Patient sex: M
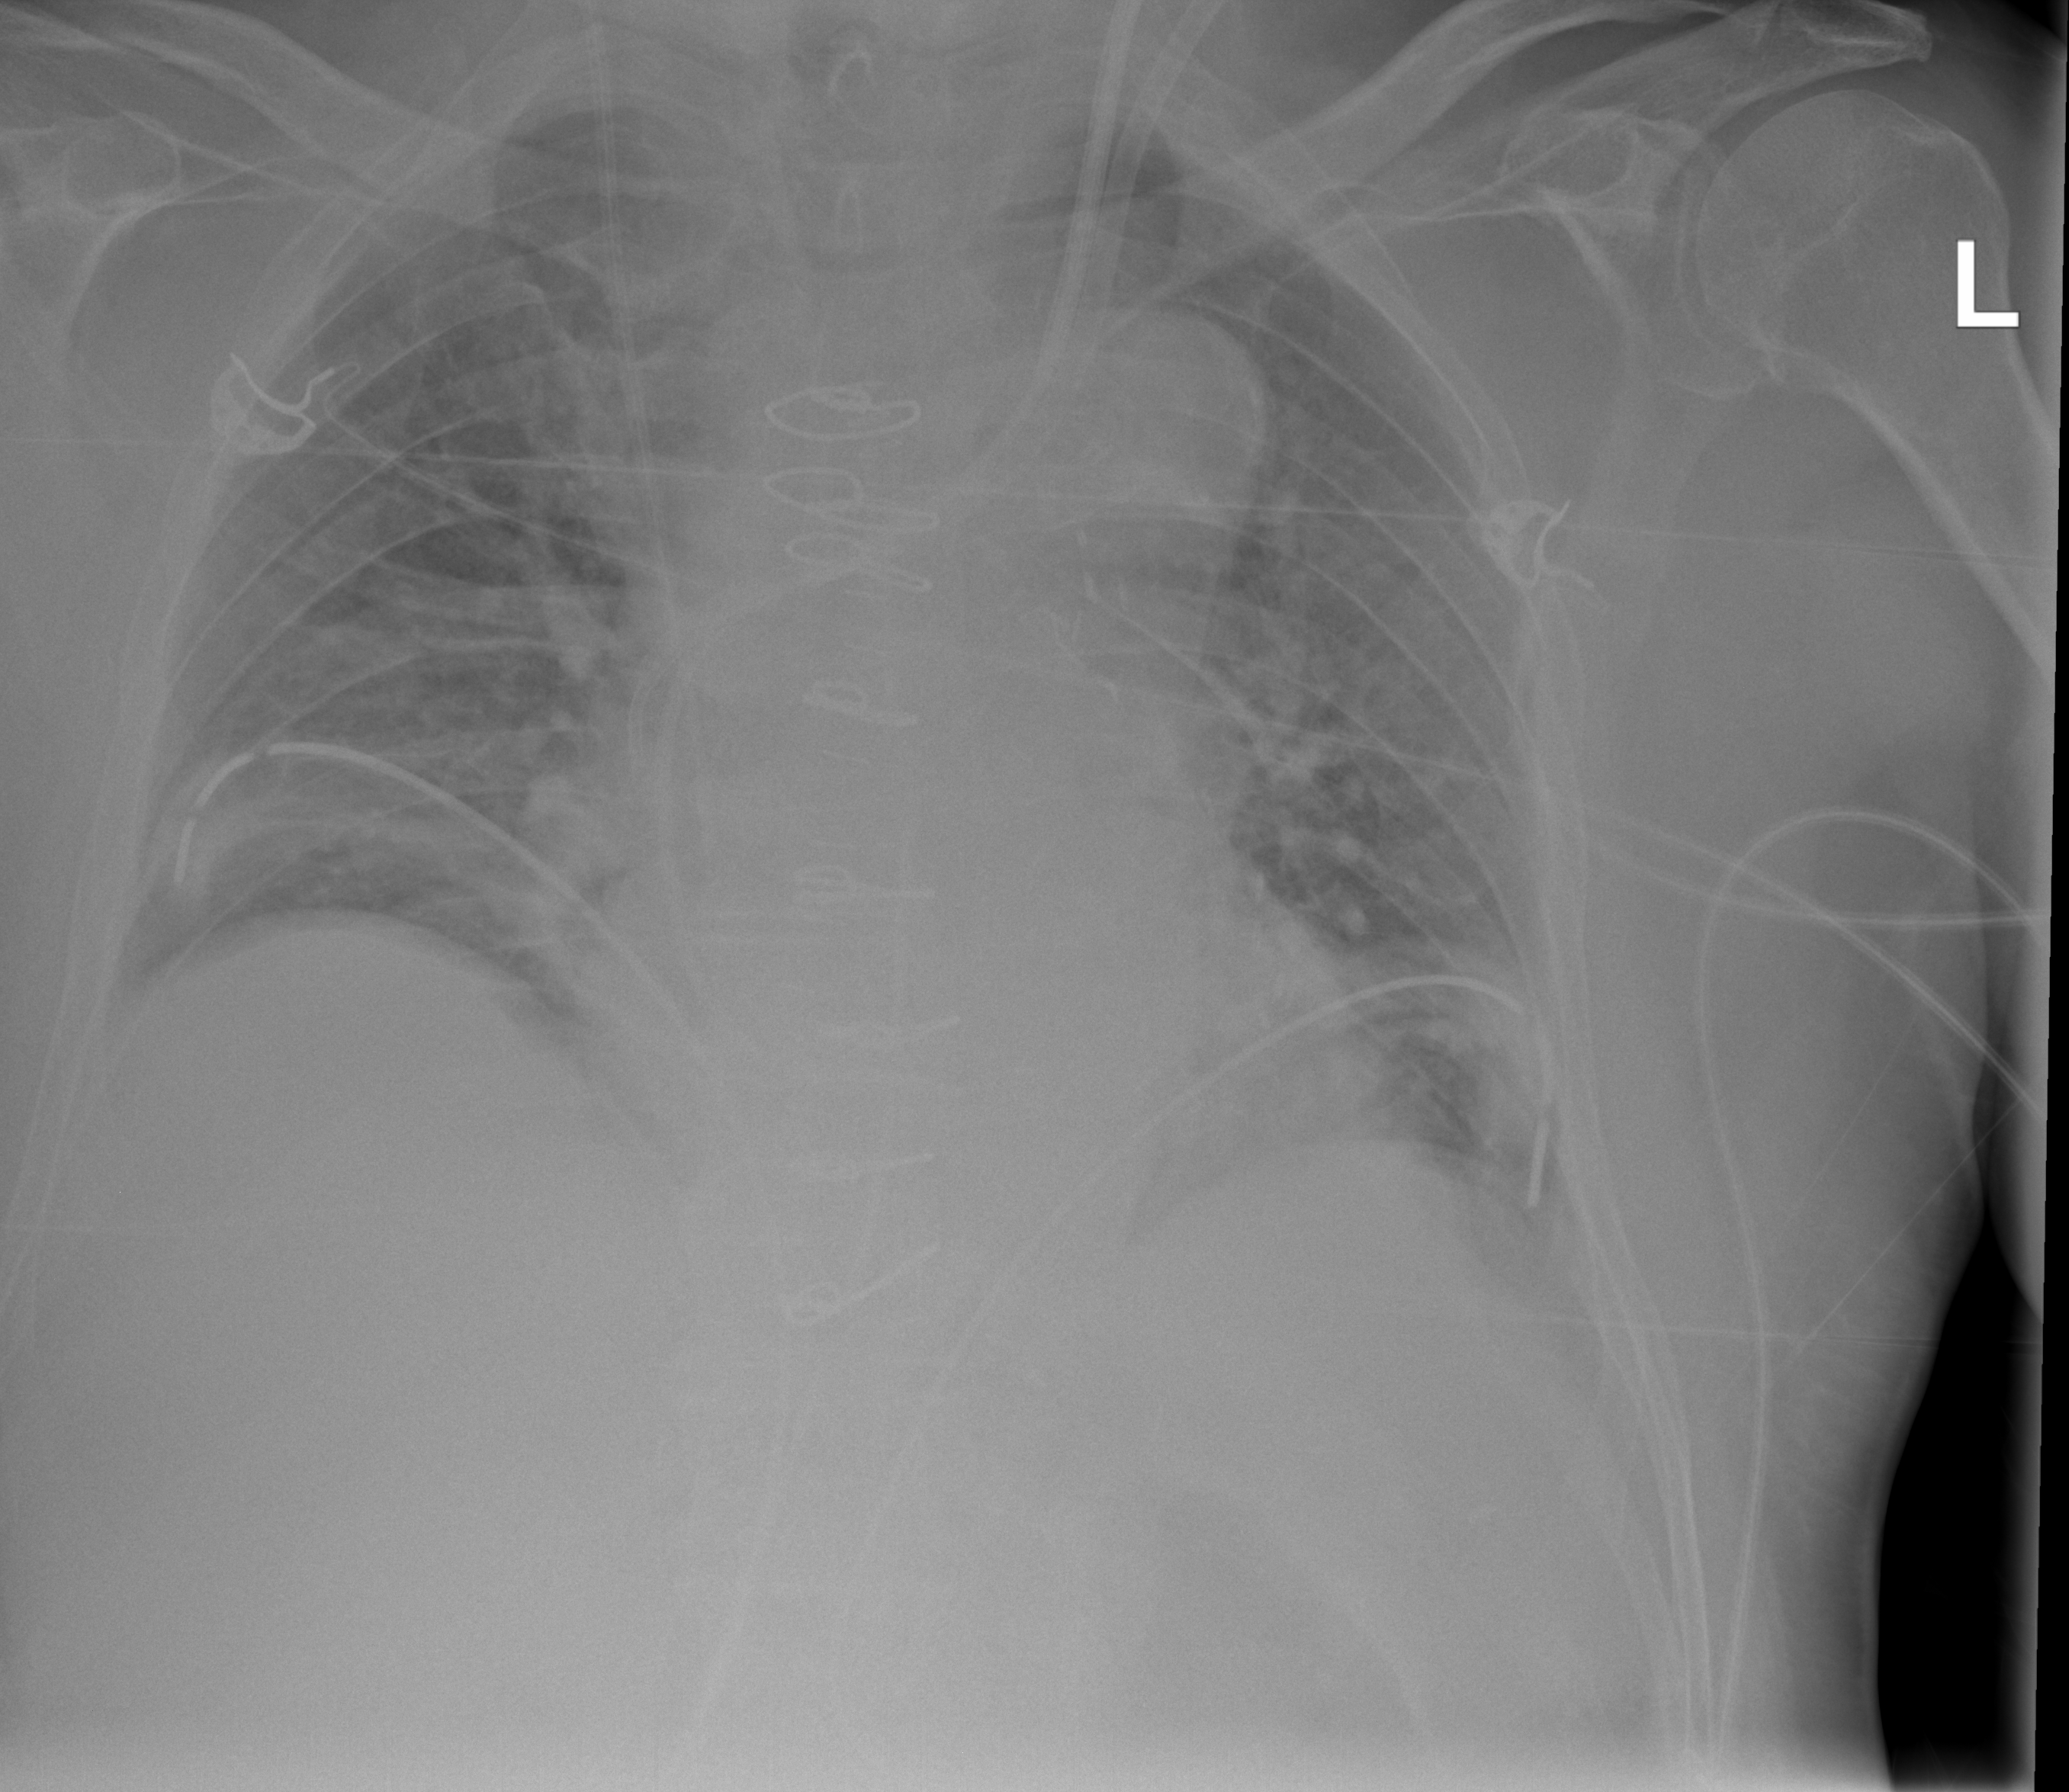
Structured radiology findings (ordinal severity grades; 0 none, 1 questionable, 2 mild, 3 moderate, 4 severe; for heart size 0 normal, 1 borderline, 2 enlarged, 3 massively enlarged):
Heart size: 1
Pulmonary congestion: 0
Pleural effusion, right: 0
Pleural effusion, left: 0
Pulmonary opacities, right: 0
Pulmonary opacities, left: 0
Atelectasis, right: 0
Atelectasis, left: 0